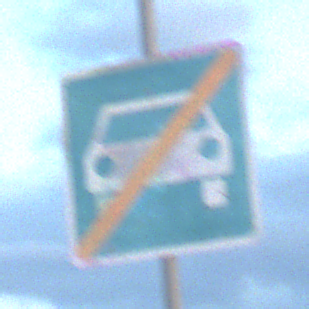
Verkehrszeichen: EndeKraftfahrstrasse
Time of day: SunriseSunset
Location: Outdoor (Nature)
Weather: PartlyCloudy
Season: NotSpecified
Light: Natural